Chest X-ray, AP view. Patient: 53 years old, sex M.
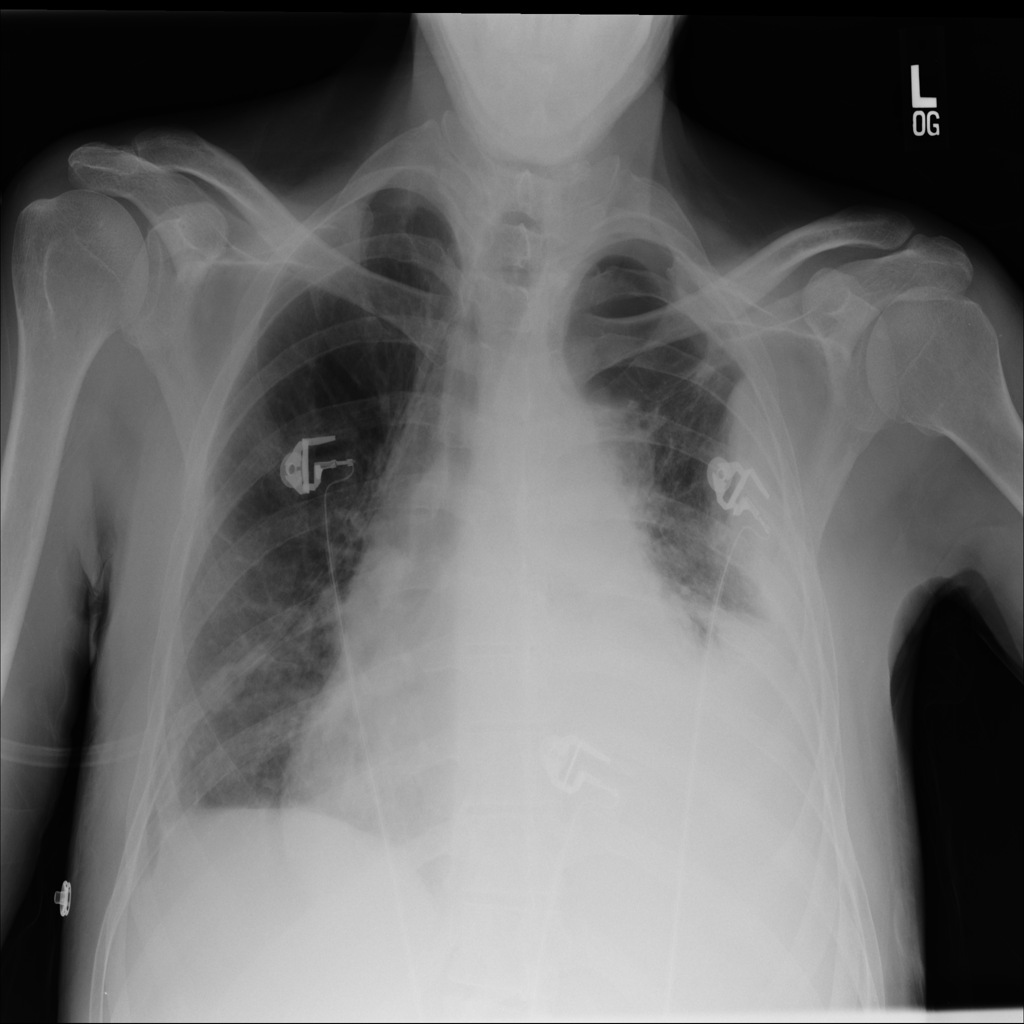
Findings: Effusion, Infiltration, Mass, Pneumothorax